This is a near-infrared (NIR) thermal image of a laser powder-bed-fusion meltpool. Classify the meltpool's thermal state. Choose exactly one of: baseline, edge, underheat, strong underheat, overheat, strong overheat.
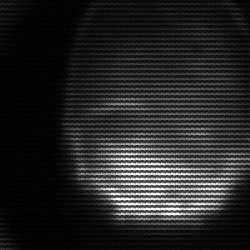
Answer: edge